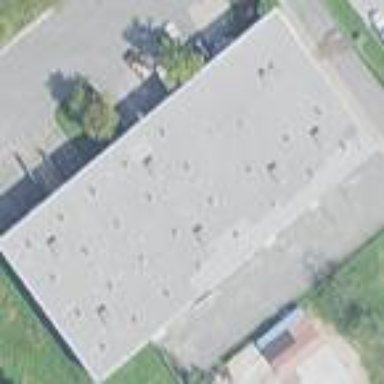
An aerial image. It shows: Commercial building.